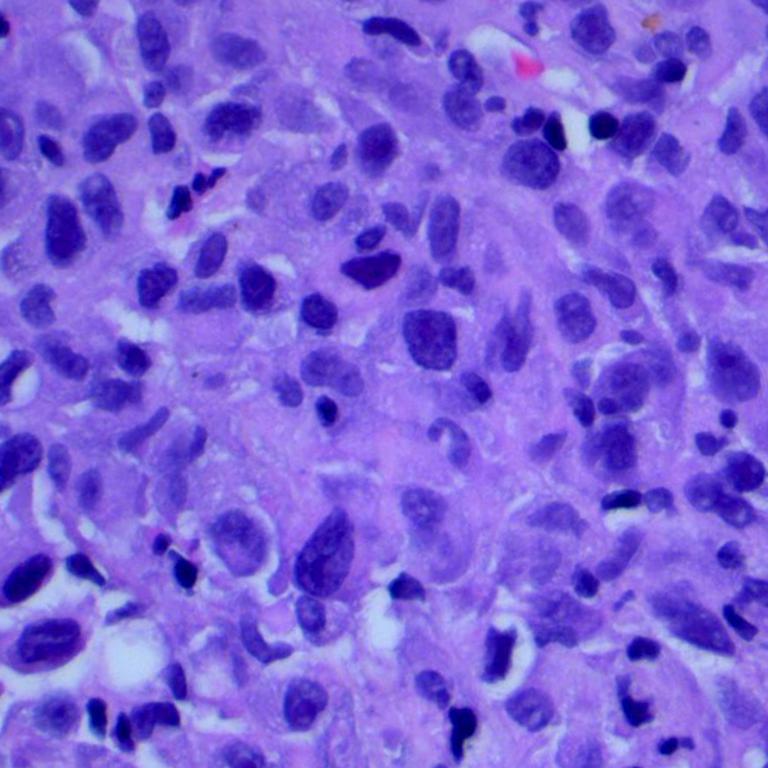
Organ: lung
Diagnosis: adenocarcinomas